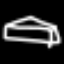
Label: bed